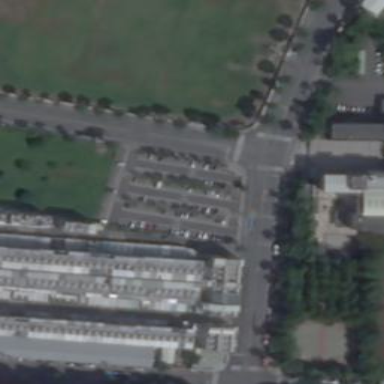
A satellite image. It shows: Parking area.